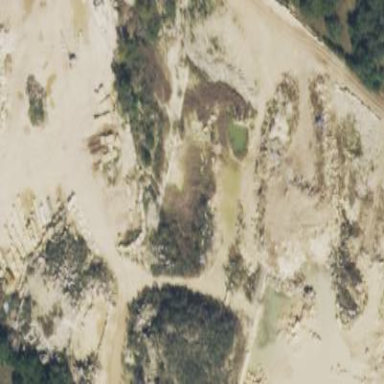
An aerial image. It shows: Quarry area.